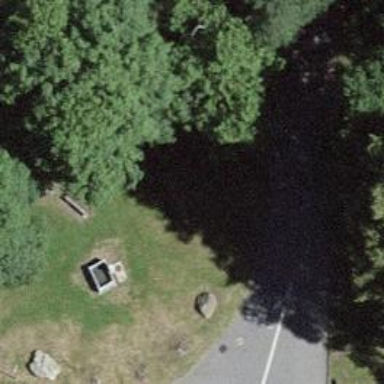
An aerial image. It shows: Picnic table located in leisure land area.